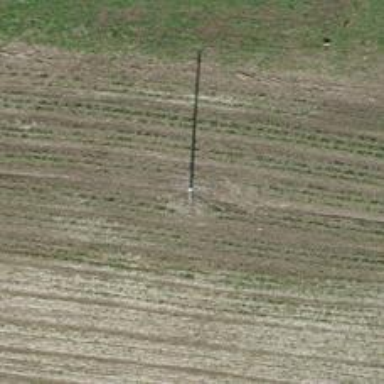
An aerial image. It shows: Power pole.